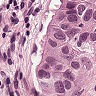
Metastatic tissue present: yes